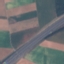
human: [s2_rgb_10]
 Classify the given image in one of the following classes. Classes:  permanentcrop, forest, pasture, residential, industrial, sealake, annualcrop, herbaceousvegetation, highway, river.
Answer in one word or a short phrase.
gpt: Highway